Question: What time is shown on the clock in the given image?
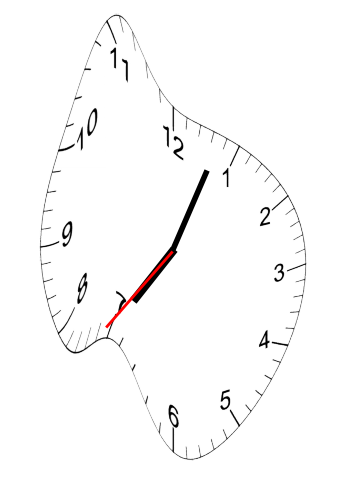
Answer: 07:03:36